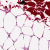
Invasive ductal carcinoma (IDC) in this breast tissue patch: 0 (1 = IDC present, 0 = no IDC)